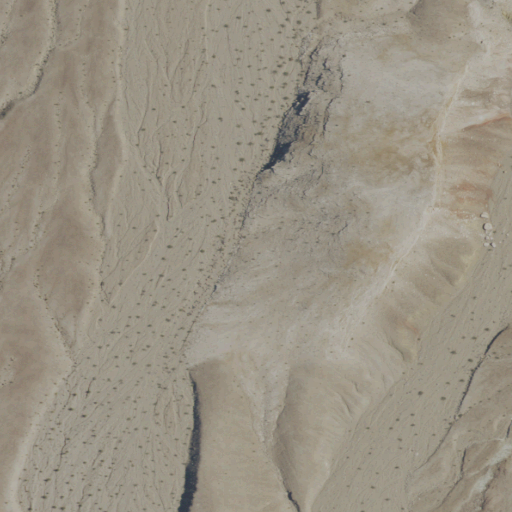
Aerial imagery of valley in California named Monarch Canyon containing shrub and barren land